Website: macys
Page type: gifting
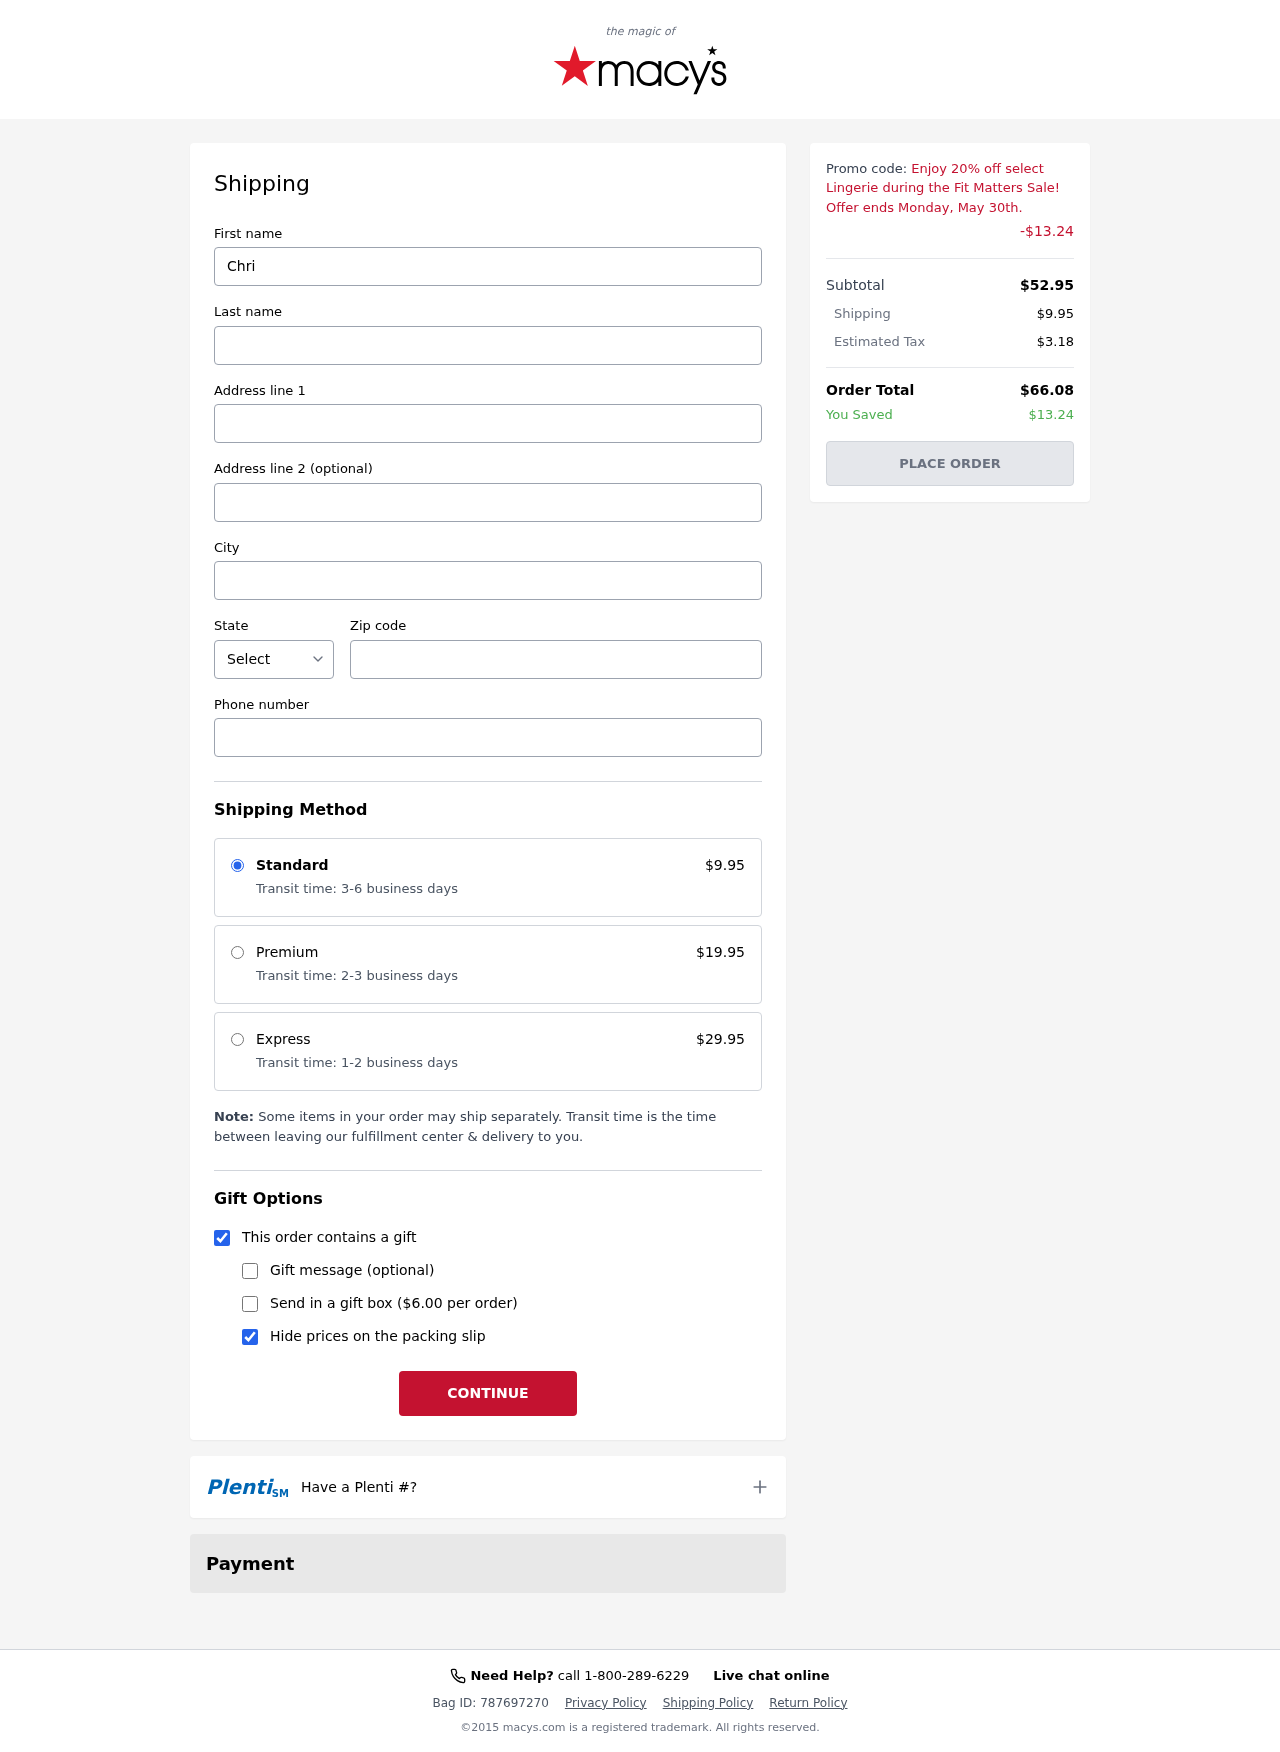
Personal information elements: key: PII_CITY
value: Carrollton
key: PII_FIRSTNAME
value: Christopher
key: PII_LASTNAME
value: Garcia
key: PII_PHONE
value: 2286114146
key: PII_POSTCODE
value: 88800
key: PII_STATE_ABBR
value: IN
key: PII_STREET
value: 6652 Burns Spur
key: PII_STREET2
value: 587 Jeremy Court Apt. 182
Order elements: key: ORDER_SHIPPING_COST
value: $9.95
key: ORDER_DISCOUNT
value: -$13.24
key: ORDER_SUBTOTAL
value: $52.95
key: ORDER_TAX
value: $3.18
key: ORDER_TOTAL
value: $66.08
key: ORDER_SAVINGS
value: $13.24